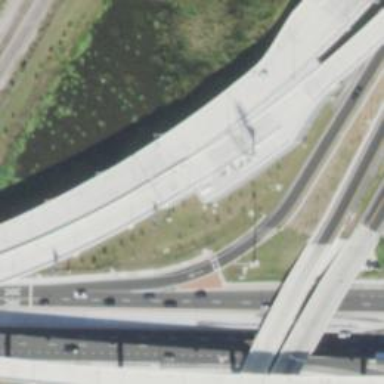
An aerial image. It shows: Toll gantry on the road.